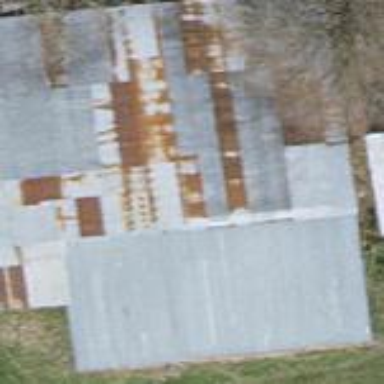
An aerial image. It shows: Shed building.